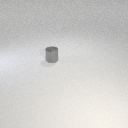
small gray metal cylinder